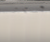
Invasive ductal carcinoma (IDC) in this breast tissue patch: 0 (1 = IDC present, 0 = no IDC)